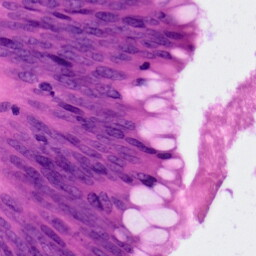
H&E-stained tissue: Colon